Question: Sort of like this

When I hover my mouse over the first "projekter-btn", the preview-p should change. Then when i hover over the second and third btn, the preview-p should then change accordingly. I'm trying to do this in jQuery without repeating myself a ton of times.
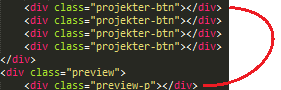
Answer: You can try this <URL>. Assuming what you want to do is add a class to preview-p. What I did is just add the class you want to add using a new attribute on each projekter-btn. Hope this helps!
'''
$(".p-btn").hover(function() {
var classToAdd = $(this).attr('data-preview-class');
$(".p-preview").removeClass().addClass("p-preview"); //this resets the classes
$(".p-preview").addClass(classToAdd);
});
'''